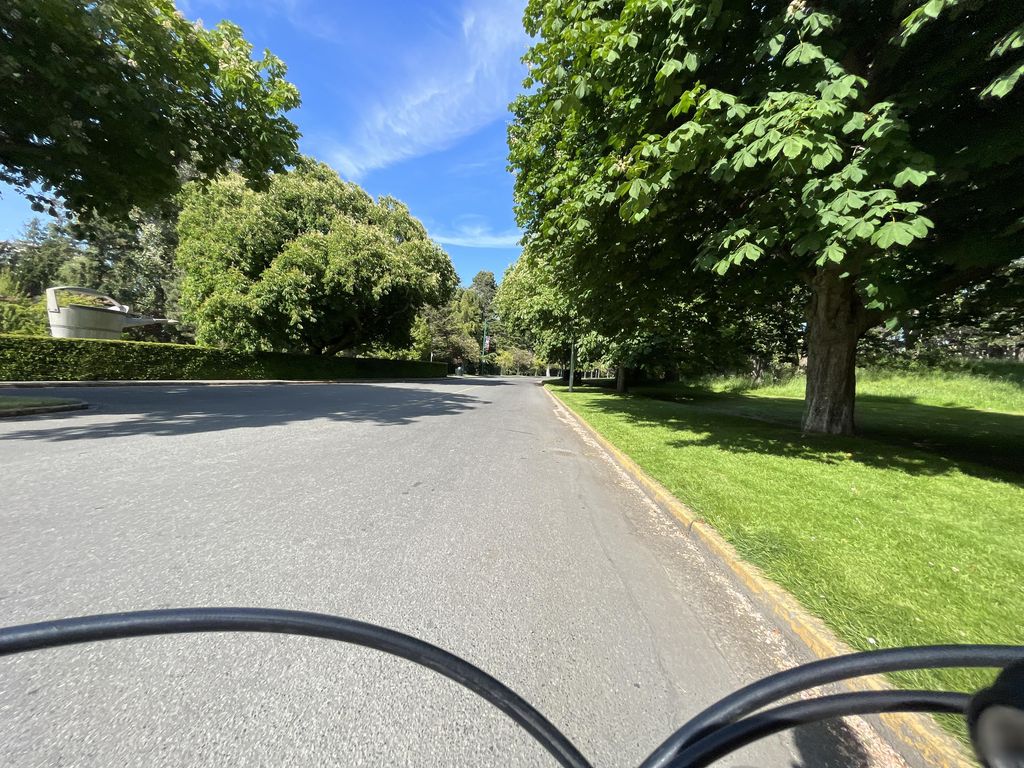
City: victoria